Question: I tried 'Eclipse IDE' for Enterprise Java Developers versions '2019-03' and '2020-06'.
However, something occurs when projects are imported using 'Maven' or 'Gradle'. There are some strange characters in the project explorer window.
This is a screen shot of the project explorer:

Can anyone tell me what's happening?
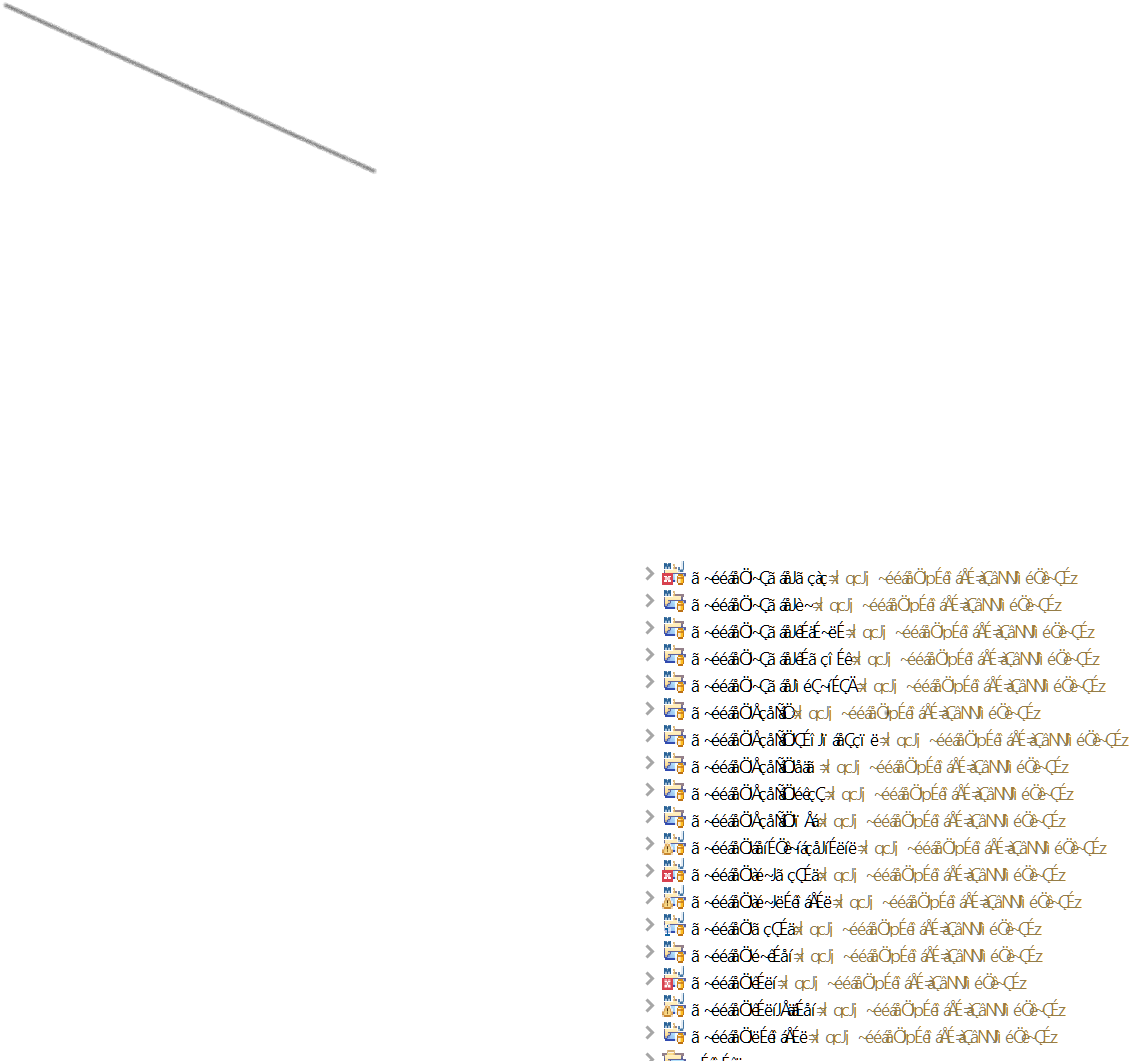
Answer: Disabling the Use mixed fonts and colors for labels option (Window > Preferences > General > Appearance) suggestion worked. Thank you.